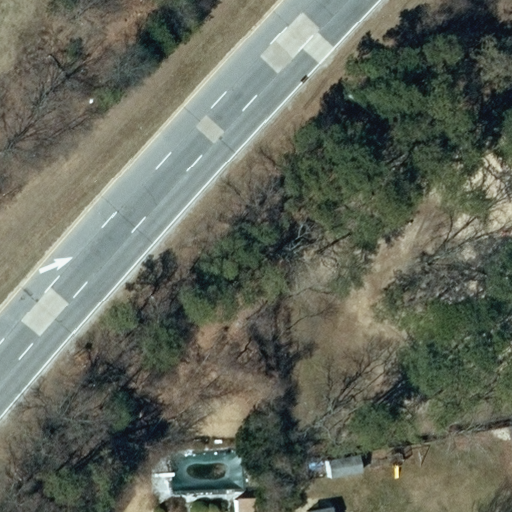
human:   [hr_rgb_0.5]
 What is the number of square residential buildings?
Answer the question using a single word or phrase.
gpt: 0

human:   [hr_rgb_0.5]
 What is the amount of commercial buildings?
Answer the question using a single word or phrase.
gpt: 0

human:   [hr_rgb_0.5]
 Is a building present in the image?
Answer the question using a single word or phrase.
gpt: yes

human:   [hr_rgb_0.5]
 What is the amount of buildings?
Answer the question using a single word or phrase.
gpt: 2

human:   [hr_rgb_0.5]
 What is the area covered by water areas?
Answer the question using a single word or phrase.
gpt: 0m2

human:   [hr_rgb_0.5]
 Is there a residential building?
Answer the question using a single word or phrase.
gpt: no

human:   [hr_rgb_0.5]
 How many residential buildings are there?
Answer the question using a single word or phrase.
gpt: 0

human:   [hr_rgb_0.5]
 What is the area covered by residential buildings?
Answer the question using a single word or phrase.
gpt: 0m2

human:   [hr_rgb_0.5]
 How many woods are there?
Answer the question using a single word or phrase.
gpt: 1

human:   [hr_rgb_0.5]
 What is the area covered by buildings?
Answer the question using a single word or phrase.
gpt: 31m2

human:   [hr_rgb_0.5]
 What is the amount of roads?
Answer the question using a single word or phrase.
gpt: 1

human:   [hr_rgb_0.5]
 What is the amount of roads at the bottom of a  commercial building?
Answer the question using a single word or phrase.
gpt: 0

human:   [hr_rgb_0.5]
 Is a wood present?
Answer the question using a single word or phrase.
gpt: yes

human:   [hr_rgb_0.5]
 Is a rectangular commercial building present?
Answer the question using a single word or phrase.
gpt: no

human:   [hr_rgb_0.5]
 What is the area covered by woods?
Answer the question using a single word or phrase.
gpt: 6505m2

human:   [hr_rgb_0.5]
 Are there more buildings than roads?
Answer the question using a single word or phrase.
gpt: yes

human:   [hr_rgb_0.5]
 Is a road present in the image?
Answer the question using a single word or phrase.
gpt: yes

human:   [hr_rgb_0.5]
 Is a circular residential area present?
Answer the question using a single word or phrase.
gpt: no

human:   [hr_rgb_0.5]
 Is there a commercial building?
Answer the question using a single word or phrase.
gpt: no

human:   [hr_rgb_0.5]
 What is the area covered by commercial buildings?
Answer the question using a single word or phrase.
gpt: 0m2

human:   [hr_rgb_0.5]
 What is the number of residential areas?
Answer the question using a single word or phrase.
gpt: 1

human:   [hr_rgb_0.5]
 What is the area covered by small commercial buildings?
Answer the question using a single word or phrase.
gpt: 0m2

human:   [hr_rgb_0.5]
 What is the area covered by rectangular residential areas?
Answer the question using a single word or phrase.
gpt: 4096m2

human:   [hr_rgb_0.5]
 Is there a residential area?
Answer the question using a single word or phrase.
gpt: yes

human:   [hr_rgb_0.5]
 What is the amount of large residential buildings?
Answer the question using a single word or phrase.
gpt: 0

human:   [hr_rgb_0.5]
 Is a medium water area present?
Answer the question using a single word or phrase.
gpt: no

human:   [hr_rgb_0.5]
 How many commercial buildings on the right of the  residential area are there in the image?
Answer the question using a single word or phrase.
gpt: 0

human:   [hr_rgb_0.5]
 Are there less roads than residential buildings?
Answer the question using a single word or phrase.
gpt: no

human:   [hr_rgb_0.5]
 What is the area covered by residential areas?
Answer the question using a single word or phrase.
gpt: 4096m2

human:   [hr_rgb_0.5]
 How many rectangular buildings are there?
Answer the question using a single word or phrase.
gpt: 2

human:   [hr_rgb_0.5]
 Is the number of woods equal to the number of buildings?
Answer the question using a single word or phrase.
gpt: no

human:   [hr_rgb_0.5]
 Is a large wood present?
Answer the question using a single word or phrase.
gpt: yes

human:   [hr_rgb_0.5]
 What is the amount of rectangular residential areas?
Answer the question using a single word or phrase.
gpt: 1

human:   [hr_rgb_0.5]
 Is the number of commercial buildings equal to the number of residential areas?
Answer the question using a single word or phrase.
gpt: no

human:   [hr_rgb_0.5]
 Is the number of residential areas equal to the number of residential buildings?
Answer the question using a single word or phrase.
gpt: no

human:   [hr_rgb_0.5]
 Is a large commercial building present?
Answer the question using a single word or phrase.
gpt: no

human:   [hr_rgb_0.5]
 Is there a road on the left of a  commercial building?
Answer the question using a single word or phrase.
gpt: no

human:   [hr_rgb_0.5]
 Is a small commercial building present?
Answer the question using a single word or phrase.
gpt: no

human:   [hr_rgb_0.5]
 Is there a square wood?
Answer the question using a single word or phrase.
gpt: no

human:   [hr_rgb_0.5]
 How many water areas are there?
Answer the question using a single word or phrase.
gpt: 0

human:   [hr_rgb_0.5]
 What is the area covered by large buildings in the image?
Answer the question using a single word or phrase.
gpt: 0m2

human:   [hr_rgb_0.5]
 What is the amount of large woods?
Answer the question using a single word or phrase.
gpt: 1

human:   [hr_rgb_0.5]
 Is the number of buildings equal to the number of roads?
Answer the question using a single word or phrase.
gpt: no

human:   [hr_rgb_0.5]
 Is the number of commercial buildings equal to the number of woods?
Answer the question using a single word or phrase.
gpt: no

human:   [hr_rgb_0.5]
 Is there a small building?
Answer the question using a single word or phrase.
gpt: yes

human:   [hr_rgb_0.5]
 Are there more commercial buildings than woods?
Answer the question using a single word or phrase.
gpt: no

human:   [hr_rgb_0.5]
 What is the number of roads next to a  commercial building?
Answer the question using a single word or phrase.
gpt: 0

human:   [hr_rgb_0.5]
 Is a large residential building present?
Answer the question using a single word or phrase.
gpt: no

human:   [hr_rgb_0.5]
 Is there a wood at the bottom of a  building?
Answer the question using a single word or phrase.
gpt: no

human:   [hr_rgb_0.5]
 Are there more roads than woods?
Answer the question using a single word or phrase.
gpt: no

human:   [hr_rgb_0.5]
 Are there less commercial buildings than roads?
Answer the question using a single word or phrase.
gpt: yes

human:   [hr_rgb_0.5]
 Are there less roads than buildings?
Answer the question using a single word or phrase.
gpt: yes

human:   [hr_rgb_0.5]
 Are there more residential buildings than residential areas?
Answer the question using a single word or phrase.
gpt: no

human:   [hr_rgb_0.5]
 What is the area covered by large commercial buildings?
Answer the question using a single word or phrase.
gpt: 0m2

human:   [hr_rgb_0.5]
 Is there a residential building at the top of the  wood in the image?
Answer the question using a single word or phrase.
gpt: no

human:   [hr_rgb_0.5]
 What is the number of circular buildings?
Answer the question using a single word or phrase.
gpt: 0

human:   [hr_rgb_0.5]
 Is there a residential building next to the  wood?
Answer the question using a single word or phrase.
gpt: no

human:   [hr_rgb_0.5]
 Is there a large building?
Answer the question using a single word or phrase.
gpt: no

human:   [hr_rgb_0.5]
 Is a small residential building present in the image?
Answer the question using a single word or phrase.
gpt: no

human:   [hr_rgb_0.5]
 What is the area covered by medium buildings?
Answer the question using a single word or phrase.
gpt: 0m2

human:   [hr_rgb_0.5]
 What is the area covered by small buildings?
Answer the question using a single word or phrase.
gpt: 31m2

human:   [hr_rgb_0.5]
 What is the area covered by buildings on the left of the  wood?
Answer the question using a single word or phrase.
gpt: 0m2

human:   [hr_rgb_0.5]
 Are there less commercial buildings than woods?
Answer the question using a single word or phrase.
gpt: yes

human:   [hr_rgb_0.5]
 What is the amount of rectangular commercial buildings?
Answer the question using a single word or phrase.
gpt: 0